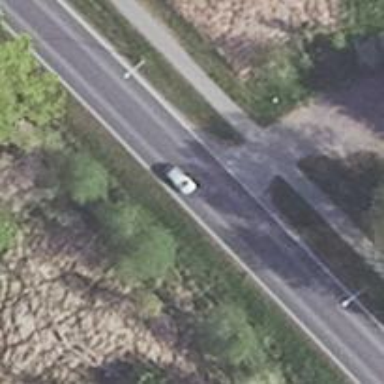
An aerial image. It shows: Primary road with asphalt surface.